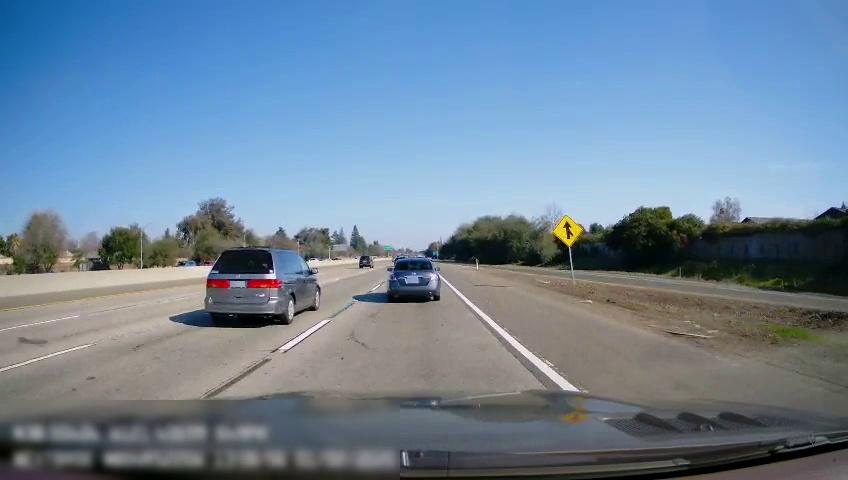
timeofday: Day
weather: Sunny
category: Drivable Space
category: Vehicles | SUV
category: Vehicles | SUV
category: Vehicles | Car
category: Vehicles | SUV
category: Lanes | Current Lane
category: Lanes | Current Lane
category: Lanes | Alternate Lane
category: Lanes | Alternate Lane
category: Lanes | Alternate Lane
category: Traffic | Signs